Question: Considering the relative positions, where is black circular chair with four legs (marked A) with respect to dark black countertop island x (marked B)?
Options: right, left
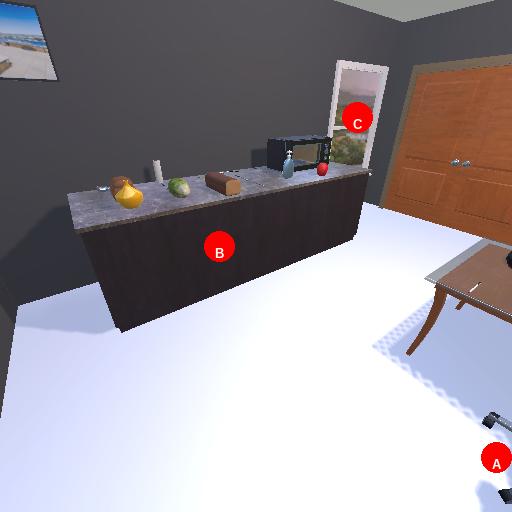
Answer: right